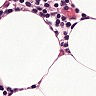
Metastatic tissue present: no